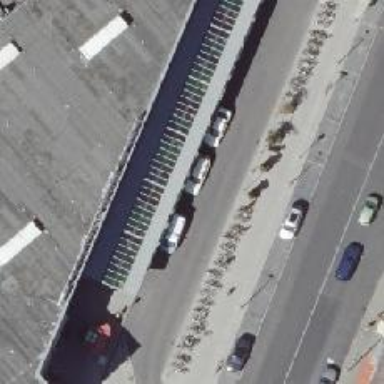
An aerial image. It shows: Taxi stand.